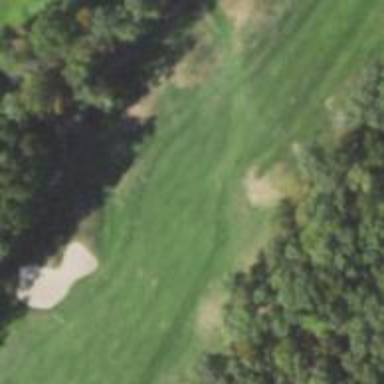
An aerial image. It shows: Rough area on grassy golf course.